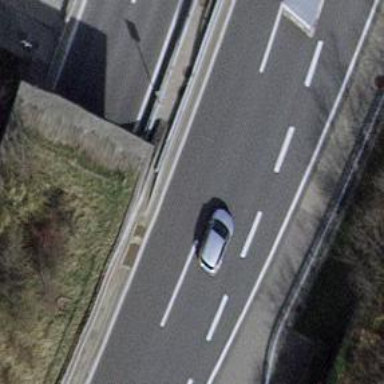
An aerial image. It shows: Motorway junction.